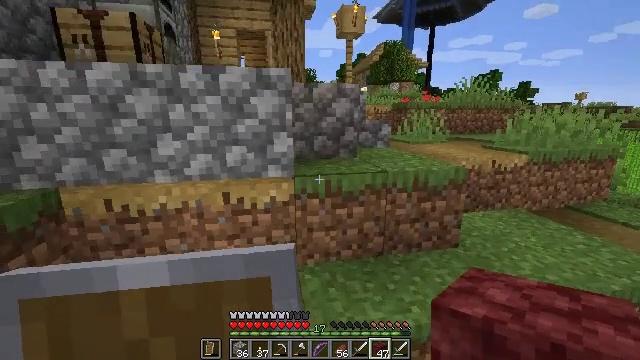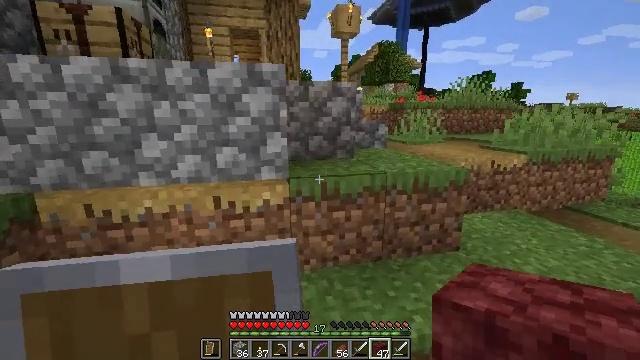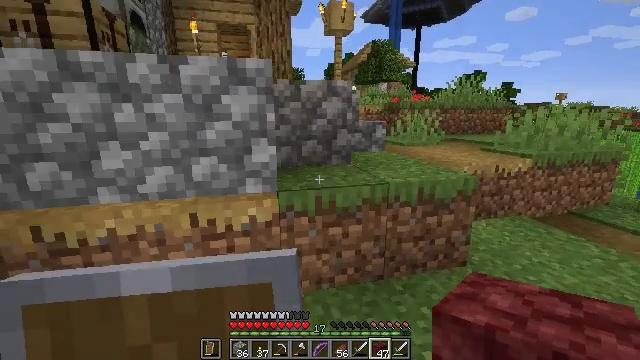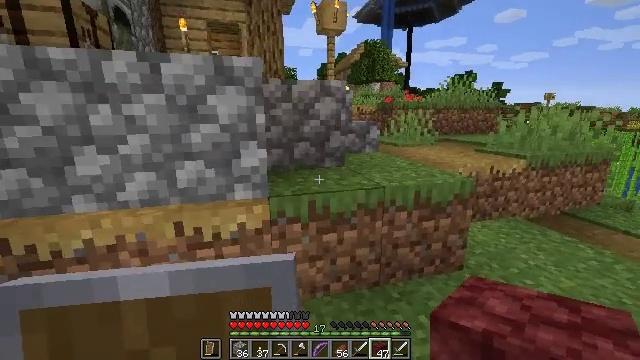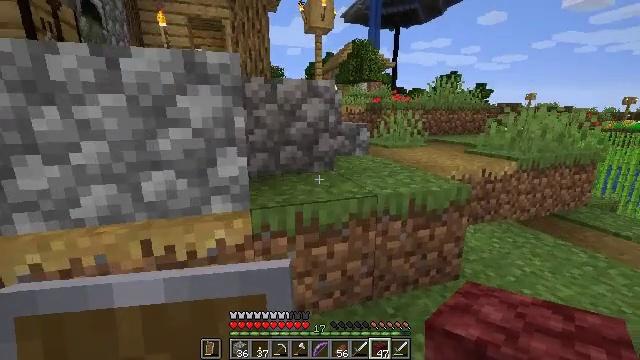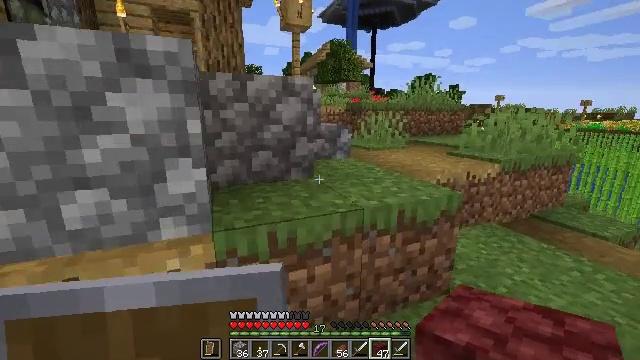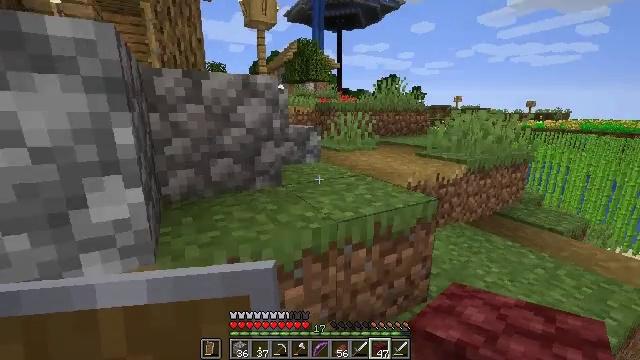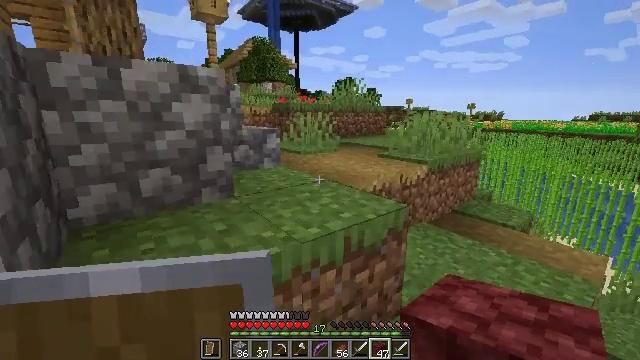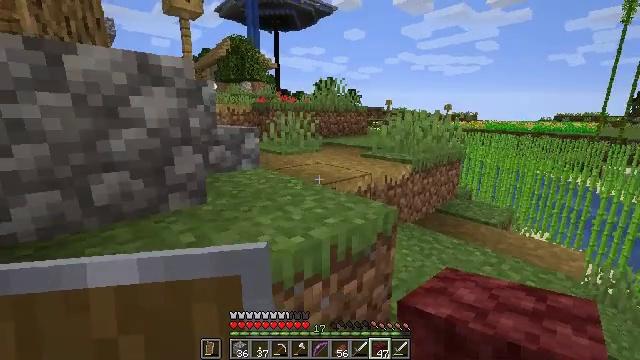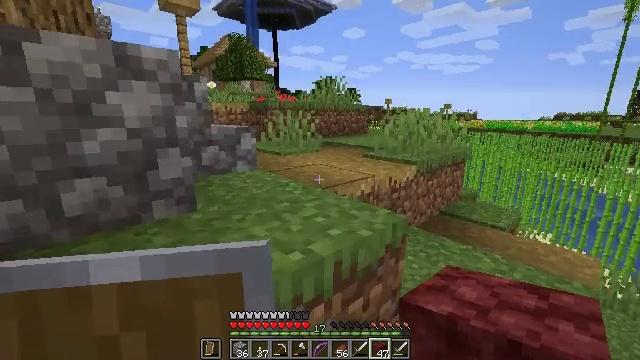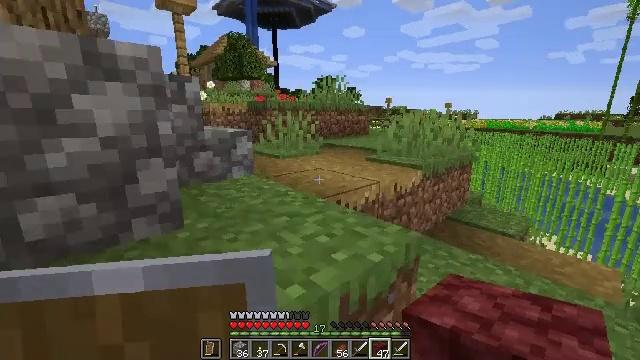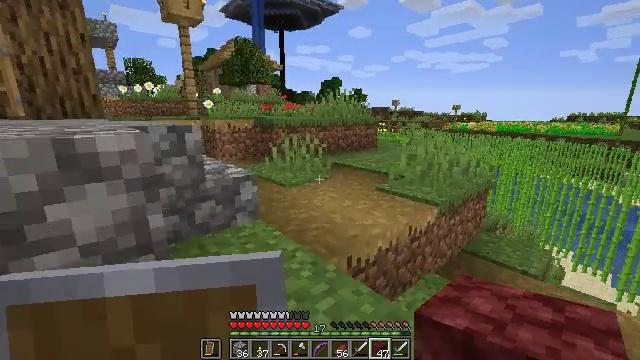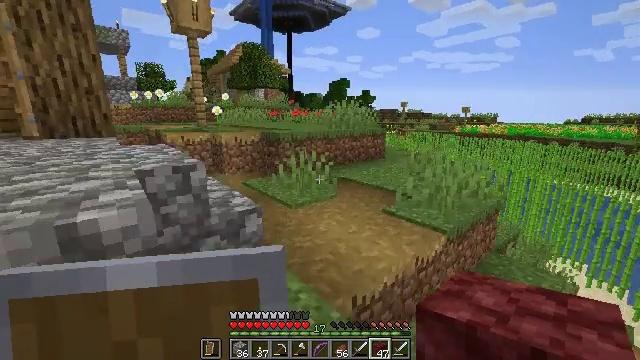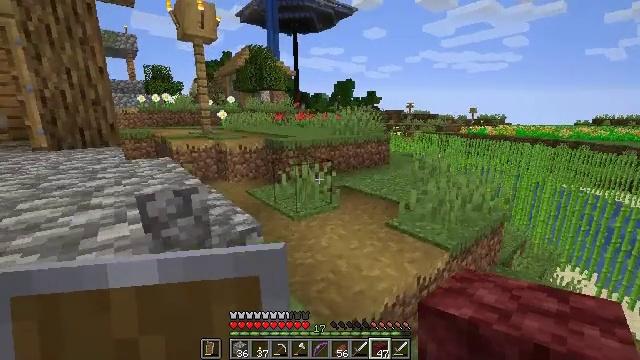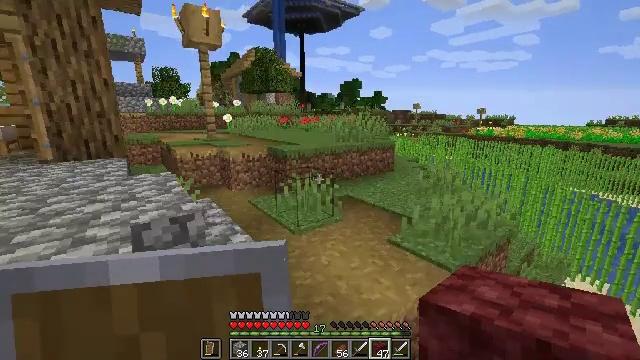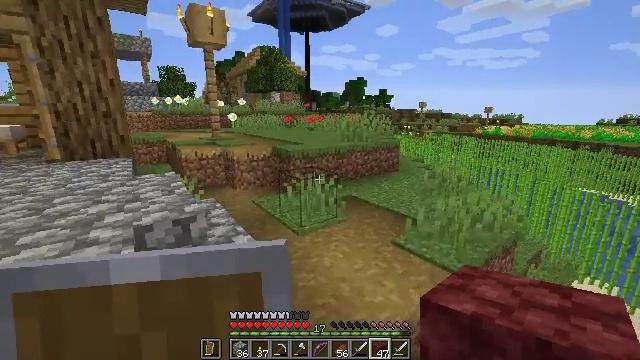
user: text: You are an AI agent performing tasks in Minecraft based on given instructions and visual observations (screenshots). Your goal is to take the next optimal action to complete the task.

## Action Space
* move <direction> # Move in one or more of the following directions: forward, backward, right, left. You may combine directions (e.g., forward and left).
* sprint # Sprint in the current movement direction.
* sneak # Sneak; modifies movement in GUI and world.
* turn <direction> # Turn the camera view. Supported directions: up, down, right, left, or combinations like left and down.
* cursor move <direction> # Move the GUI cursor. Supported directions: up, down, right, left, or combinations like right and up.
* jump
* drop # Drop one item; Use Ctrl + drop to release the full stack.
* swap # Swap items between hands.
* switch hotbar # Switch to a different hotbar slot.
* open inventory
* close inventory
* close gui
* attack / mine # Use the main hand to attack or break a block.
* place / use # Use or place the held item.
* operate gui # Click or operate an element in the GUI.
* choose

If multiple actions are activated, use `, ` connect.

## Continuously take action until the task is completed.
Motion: motion action
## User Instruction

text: Craft a stone button using one stone block.
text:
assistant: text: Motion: move forward, turn right
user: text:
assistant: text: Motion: move forward, turn right
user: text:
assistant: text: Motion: move forward, turn right
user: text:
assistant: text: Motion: move forward, turn right
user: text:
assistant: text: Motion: move forward, turn right
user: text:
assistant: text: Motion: move forward, turn right
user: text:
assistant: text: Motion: move forward, turn right
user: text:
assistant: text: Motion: move forward, turn right
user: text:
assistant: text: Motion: move forward
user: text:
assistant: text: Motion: move forward
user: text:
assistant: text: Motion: move forward, turn left, jump
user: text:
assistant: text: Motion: move forward, turn left, jump
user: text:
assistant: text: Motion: move forward, turn left, jump
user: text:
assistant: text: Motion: move forward, turn left, jump
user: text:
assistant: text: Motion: move forward, turn left
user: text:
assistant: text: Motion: move forward, turn left
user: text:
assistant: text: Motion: move forward, turn left
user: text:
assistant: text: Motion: move forward, turn left
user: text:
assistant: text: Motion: move forward, turn left
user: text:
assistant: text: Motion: move forward, turn left
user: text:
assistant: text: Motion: move forward, turn left
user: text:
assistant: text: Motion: move forward, turn left
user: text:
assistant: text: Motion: move forward, turn left
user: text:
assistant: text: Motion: move forward, turn left
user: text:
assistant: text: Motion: move forward, turn left
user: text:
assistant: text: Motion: move forward, turn left, jump
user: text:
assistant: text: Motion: move forward, turn left, jump
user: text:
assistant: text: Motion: move forward, turn left, jump
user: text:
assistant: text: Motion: move forward, turn left, jump
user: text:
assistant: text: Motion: move forward, turn left, jump